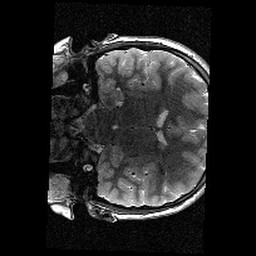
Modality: T2w
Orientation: coronal
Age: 11
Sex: female
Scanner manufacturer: siemens
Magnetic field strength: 3 T
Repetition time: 9.23 s
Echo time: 0.067 s